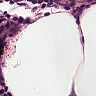
Metastatic tissue present: no